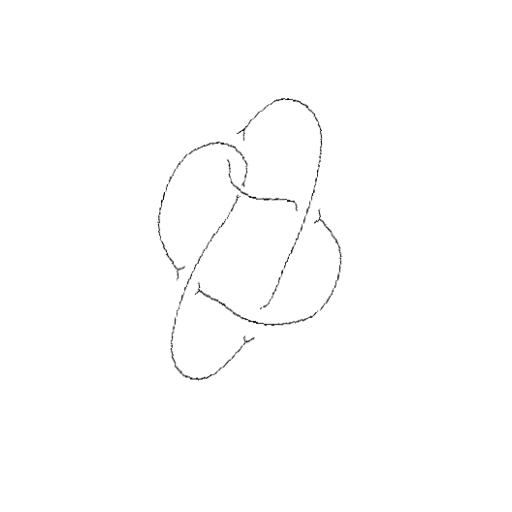
Crossing number: 5